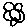
Label: flower